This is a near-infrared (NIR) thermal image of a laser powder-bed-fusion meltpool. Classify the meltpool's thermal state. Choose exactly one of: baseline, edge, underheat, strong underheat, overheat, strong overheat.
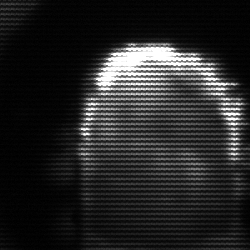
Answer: baseline